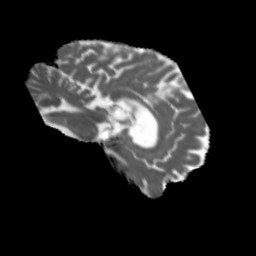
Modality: MD
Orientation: sagittal
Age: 70
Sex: male
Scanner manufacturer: siemens
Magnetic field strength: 3 T
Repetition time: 5.47 s
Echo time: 0.0854 s